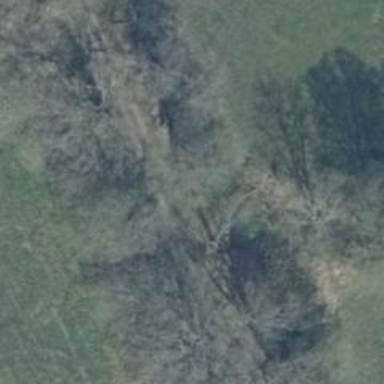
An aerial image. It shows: Row of trees in natural setting.